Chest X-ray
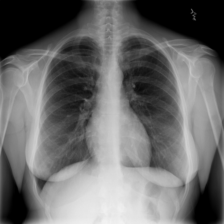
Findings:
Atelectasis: negative
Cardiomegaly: negative
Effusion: negative
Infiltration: negative
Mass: negative
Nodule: negative
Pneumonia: negative
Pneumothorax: negative
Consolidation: positive
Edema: negative
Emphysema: negative
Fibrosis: negative
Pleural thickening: negative
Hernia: negative